Question: I Was trying to set image to image'imageview'view from external storage and I done with that, but the thing is that it sets the whole image to 'imageview' and I only want to set the selected square area from that image. Just life facebook provided functionality to set profile pic..
Can any one help me to do it??
Following is the sample what i want to do..

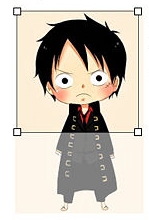
Answer: Something like this:
'''
public static Bitmap cropBitmapToSquare(Bitmap bmp) {
System.gc();
Bitmap result = null;
int height = bmp.getHeight();
int width = bmp.getWidth();
if (height <= width) {
result = Bitmap.createBitmap(bmp, (width - height) / 2, 0, height,
height);
} else {
result = Bitmap.createBitmap(bmp, 0, (height - width) / 2, width,
width);
}
return result;
}
'''
Here is a sample with crop activity:
<URL>